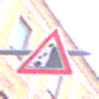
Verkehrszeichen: SteinschlagRechts
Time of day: MorningAfternoon
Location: Outdoor (Urban)
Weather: PartlyCloudy
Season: NotSpecified
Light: Natural